Field crop: maize
Growth stage: 2
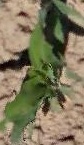
Species: maize